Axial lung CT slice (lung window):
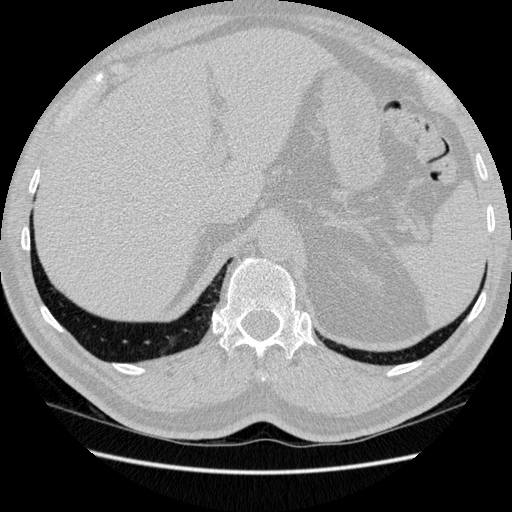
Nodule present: no